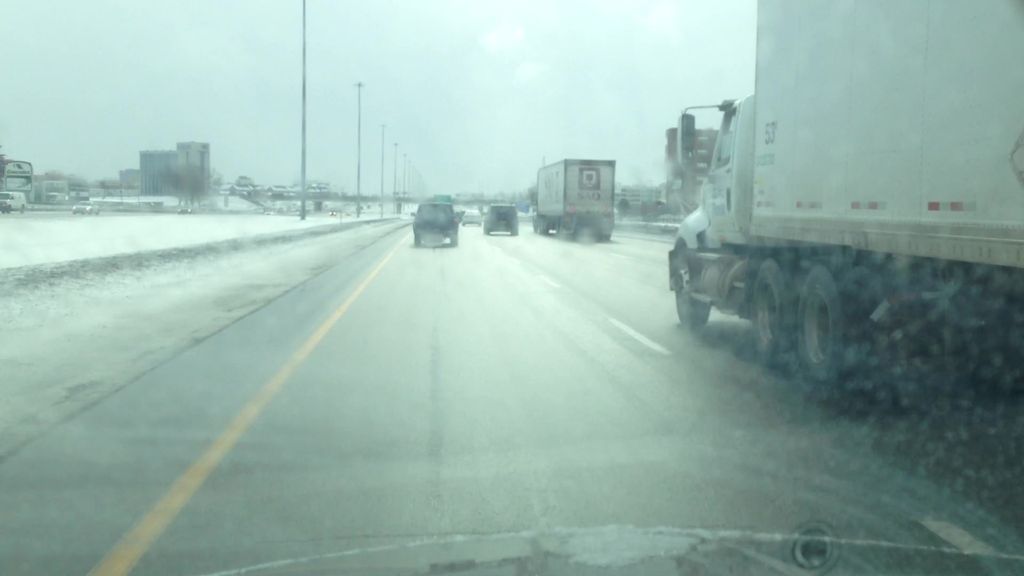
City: montreal